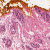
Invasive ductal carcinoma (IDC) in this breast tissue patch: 0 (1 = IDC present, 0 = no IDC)